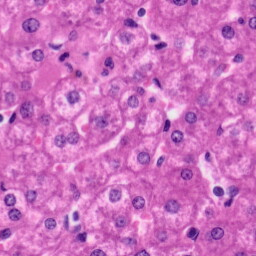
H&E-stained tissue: Liver